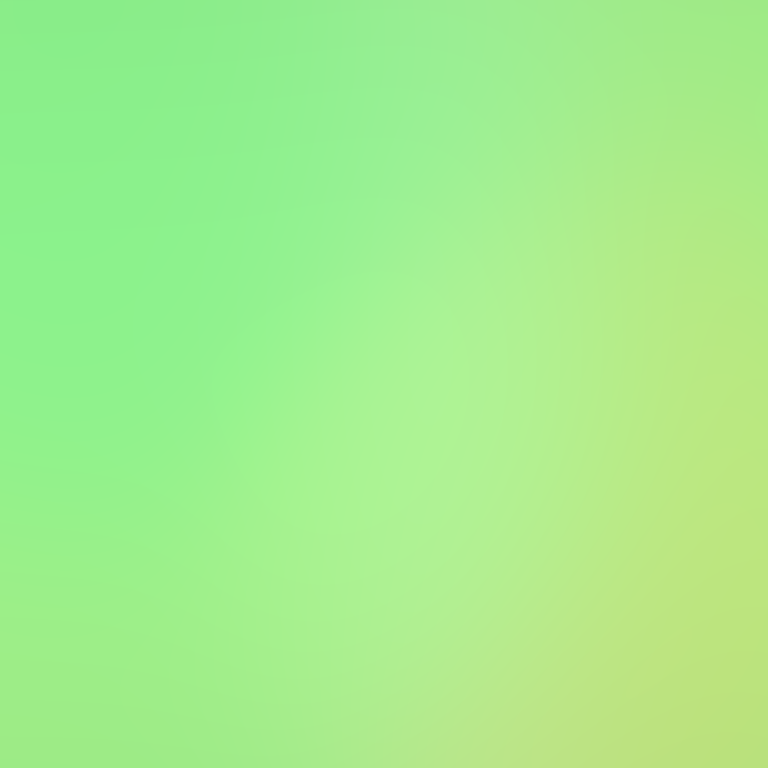
Abstract light effect, smooth gradient from soft green to light yellow, calm atmosphere, diffuse light, no room, no furniture, no objects.